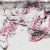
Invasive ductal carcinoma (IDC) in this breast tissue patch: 0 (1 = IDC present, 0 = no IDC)